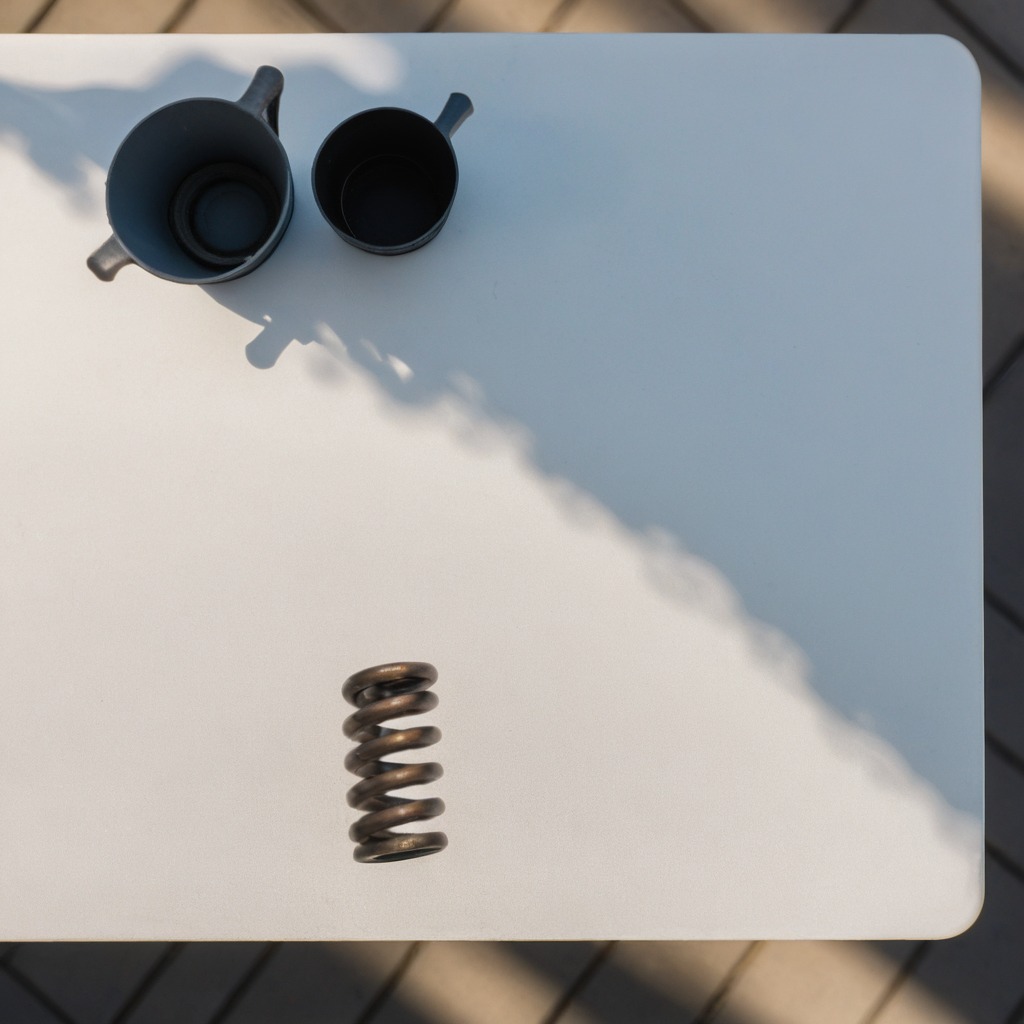
A coiled metal spring is lying on the table.